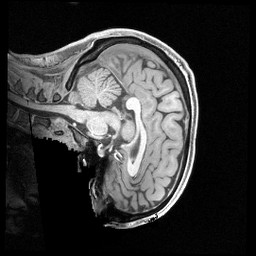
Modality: T1w
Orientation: sagittal
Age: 20
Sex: female
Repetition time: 2.4 s
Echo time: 0.00222 s